Question: I've created a custom button class that I wish to add to my layout created using QT Designer.
Here is the first class' function:
'''
class Ui_Form(QtGui.QWidget):
def __init__(self):
QtGui.QWidget.__init__(self)
self.setupUi(self)
self.button1 = Button()
self.button1.clicked.connect(self.button1.playSample)
'''
And here is the button class it is calling:
'''
class Button(QtGui.QPushButton):
def __init__(self):
super(Button, self).__init__()
self.setAcceptDrops(True)
self.setGeometry(QtCore.QRect(90, 90, 61, 51))
self.setText("Drag onto Me")
'''
The problem is that I have no idea how to display this button class in the way I display the buttons created by QT Designer.
Buttons are currently added in the setupUi function of the Ui_Form class in the following way (they are not added to a layout manager, so I assume 'form' has something to do with it, however I just do not know what to do!):
'''
self.btn_b8 = QtGui.QPushButton(Form)
self.btn_b8.setGeometry(QtCore.QRect(440, 90, 61, 51))
self.btn_b8.setText("")
icon = QtGui.QIcon()
icon.addPixmap(QtGui.QPixmap("Python/LP_Proj/LP_Square_Off.png"), QtGui.QIcon.Normal, QtGui.QIcon.Off)
self.btn_b8.setIcon(icon)
self.btn_b8.setIconSize(QtCore.QSize(55, 55))
self.btn_b8.setObjectName("btn_b8")
'''
Here is a minimalistic example of code (as small as I could make it) that depicts a button working, and the button I am trying to create not being shown.. The reason I don't know how to implement using a layout manager is that I have a background image that needs to be used, and with a layout manager the image just gets put into one of the slots, rather than placing everything upon it. But this is most likely due to my limited knowledge of PyQt!
'''
import sys
from PyQt4 import QtCore, QtGui
class Ui_Form(QtGui.QWidget):
def __init__(self):
QtGui.QWidget.__init__(self)
self.setupUi(self)
def setupUi(self, Form):
Form.setObjectName("Form")
Form.resize(591, 591)
self.Background = QtGui.QLabel(Form)
self.Background.setGeometry(QtCore.QRect(0, 0, 631, 591))
self.Background.setText("")
self.Background.setPixmap(QtGui.QPixmap("Python/LP_Proj/LP_Background.png"))
self.Background.setObjectName("Background")
self.btn_a1 = Button(Form)
self.btn_a2 = QtGui.QPushButton(Form)
self.btn_a2.setGeometry(QtCore.QRect(90, 40, 41, 41))
self.btn_a2.setText("")
self.btn_a2.setObjectName("btn_a2")
self.lab_a1 = QtGui.QLabel(Form)
self.lab_a1.setGeometry(QtCore.QRect(20, 76, 61, 16))
font = QtGui.QFont()
font.setPointSize(10)
self.lab_a1.setFont(font)
self.lab_a1.setObjectName("lab_a1")
self.lab_a2 = QtGui.QLabel(Form)
self.lab_a2.setGeometry(QtCore.QRect(80, 76, 61, 16))
font = QtGui.QFont()
font.setPointSize(10)
self.lab_a2.setFont(font)
self.lab_a2.setObjectName("lab_a2")
self.retranslateUi(Form)
QtCore.QMetaObject.connectSlotsByName(Form)
def retranslateUi(self, Form):
Form.setWindowTitle(QtGui.QApplication.translate("Form", "Launchpad Control", None, QtGui.QApplication.UnicodeUTF8))
self.btn_a1.clicked.connect(self.btn_a1.playSample)
self.lab_a1.setText(QtGui.QApplication.translate("Form", "<html><head/><body><p align="center"><span style=" color:#ffffff;">Unassigned</span></p></body></html>", None, QtGui.QApplication.UnicodeUTF8))
self.lab_a2.setText(QtGui.QApplication.translate("Form", "<html><head/><body><p align="center"><span style=" color:#ffffff;">Unassigned</span></p></body></html>", None, QtGui.QApplication.UnicodeUTF8))
class Button(QtGui.QPushButton):
def __init__(self, Form):
super(Button, self).__init__()
self.setAcceptDrops(True)
self.setGeometry(QtCore.QRect(30, 40, 41, 41))
self.setText("")
self.setObjectName("btn_a1")
def dragEnterEvent(self, event):
if event.mimeData().hasUrls():
event.acceptProposedAction()
else:
super(Button, self).dragEnterEvent(event)
def dragMoveEvent(self, event):
super(Button, self).dragMoveEvent(event)
def dropEvent(self, event):
if event.mimeData().hasUrls():
for url in event.mimeData().urls():
self.samplepath = str(url.toLocalFile())
print self.samplepath
event.acceptProposedAction()
else:
super(Button,self).dropEvent(event)
def playSample(self):
sample = self.samplepath
print sample
if __name__=='__main__':
app = QtGui.QApplication(sys.argv)
ex = Ui_Form()
ex.show()
sys.exit(app.exec_())
'''
The button 'a1' should be created to the left of 'a2' and above the label 'a1'. Below is a small screenshot of the programme running and where the button should be. In all there is a total of 80 buttons + labels, all with this drag and drop functionality, hence why I'd prefer/need to use a class. The class will eventually determine the positioning and image for the button, but for now I'm just trying to get it to work!

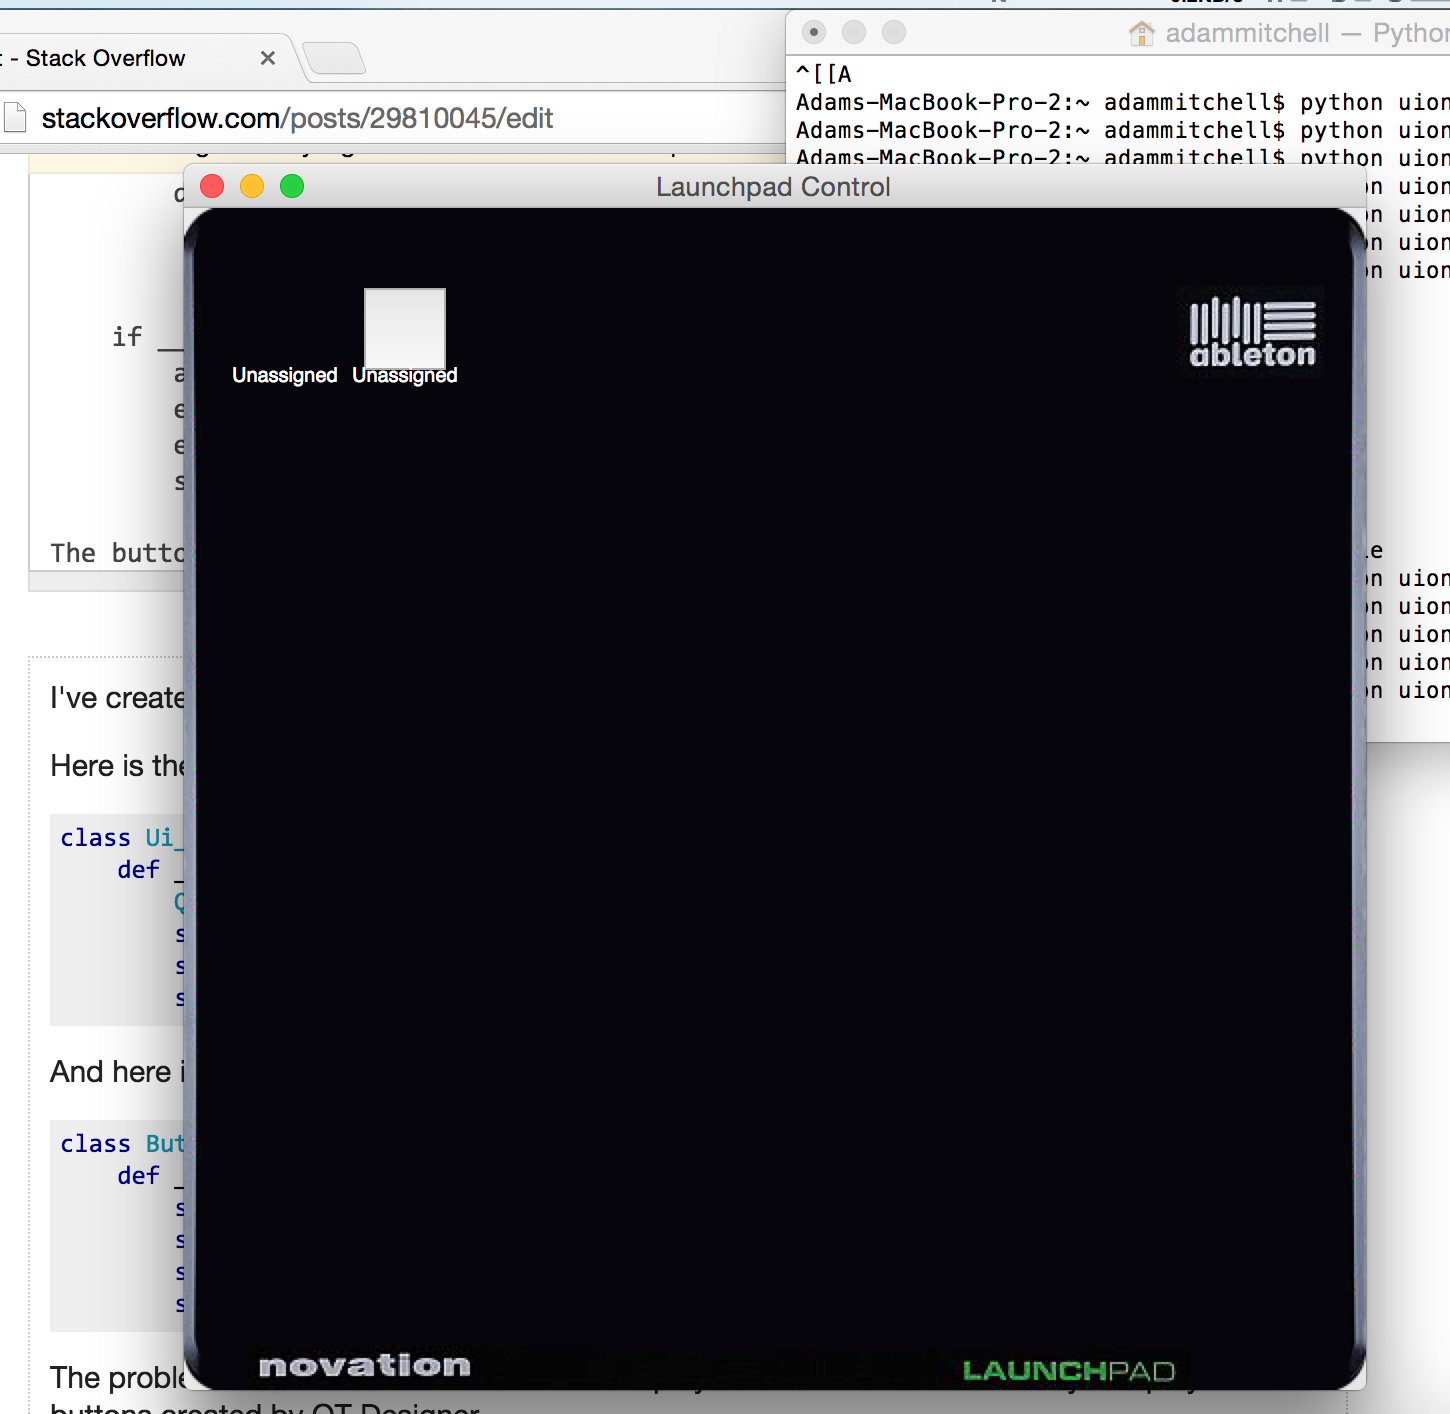
Answer: Python is not ignoring the instantiation of the 'Button' class. Neither is PyQt. The button is definitely being created.
The key is that while it is being created, . This is because you must either add it to a layout which is a child of your 'Ui_Form' or explicitly specify the parent widget for the button (the former actually does the latter internally anyway).
I would suggest adding it to a layout in your 'Ui_Form' so that it behaves nicely when resizing the window, etc. Have a look in the 'setupUi()' method to see how the buttons there are added to a layout. Then replicate this for your custom button.